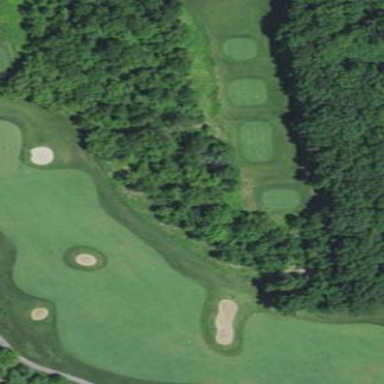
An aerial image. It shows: Golf fairway surrounded by grass.